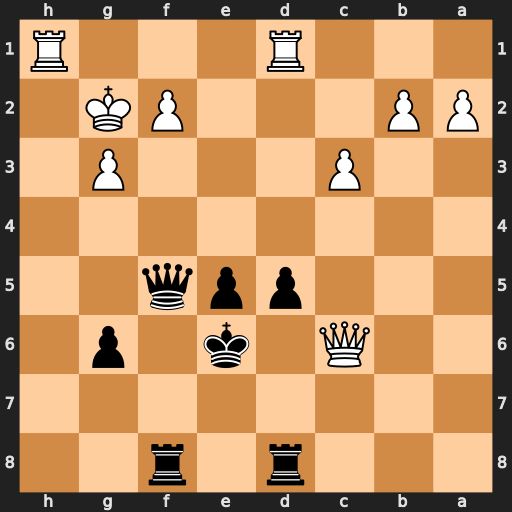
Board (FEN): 3r1r2/8/2Q1k1p1/3ppq2/8/2P3P1/PP3PK1/3R3R
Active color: b
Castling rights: -
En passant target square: -
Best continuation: Rd6 Qxd6+ Kxd6